Question: I'm trying to customize the appearance of a facebook 'Send' button.
I generate the button using the code provided in the <URL>, however I don't have a clue of how I could modify the button's image or text ?
Could anyone give me an example? I guess javascript is my only option here?
My code looks like this right now:
'''
<fb:send href="http://www.mywebsite.com/something"></fb:send>
'''
This generates a button that looks like this:

Thanks!
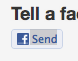
Answer: You cannot customise the '<fb:send />' button. However, you can achieve the same functionality using 'FB.ui' (<URL>. Use the 'send' method, eg.
'''
FB.ui({
method: 'send',
name: 'People Argue Just to Win',
link: 'http://www.nytimes.com/2011/06/15/arts/people-argue-just-to-win-scholars-assert.html',
});
'''